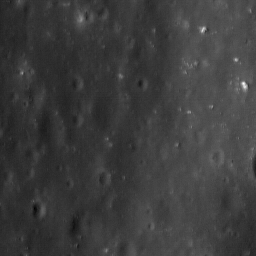
Host type: background_regolith
Lunar coordinates: latitude nan, longitude nan